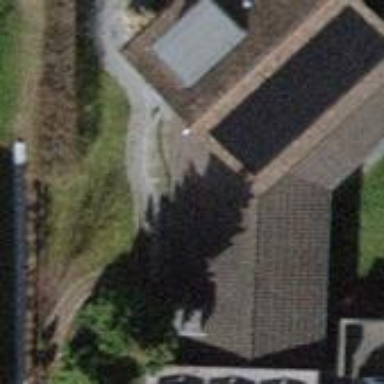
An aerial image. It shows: View of roof of building.